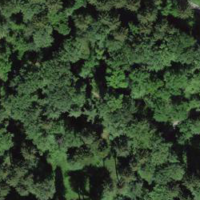
EUNIS habitat code: 41
Species observed at this site:
Geum urbanum